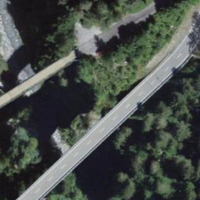
EUNIS habitat code: 50
Species observed at this site:
Centaurea scabiosa
Geranium robertianum